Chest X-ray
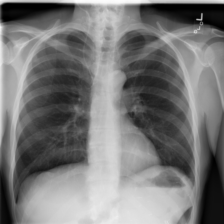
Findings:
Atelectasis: negative
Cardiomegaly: negative
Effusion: negative
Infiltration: negative
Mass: negative
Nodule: negative
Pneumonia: negative
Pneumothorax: negative
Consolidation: negative
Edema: negative
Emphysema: negative
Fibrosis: negative
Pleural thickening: negative
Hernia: negative